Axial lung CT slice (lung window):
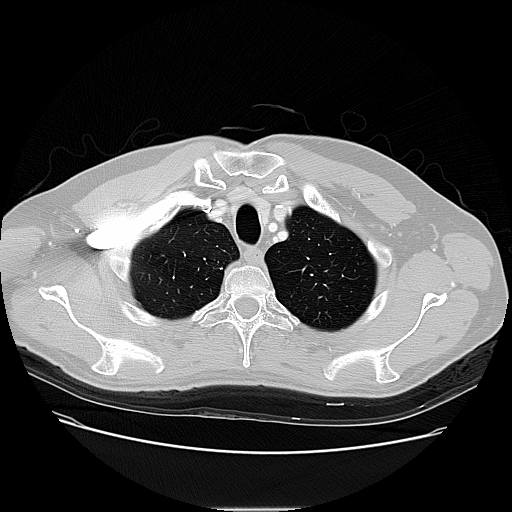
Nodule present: no